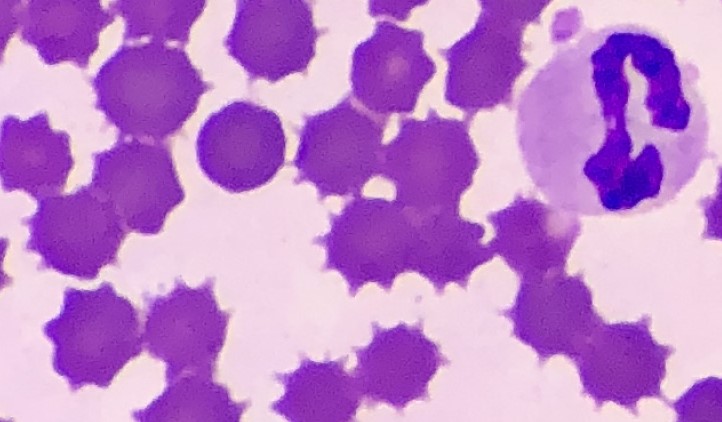
White blood cell type: Neutrophil